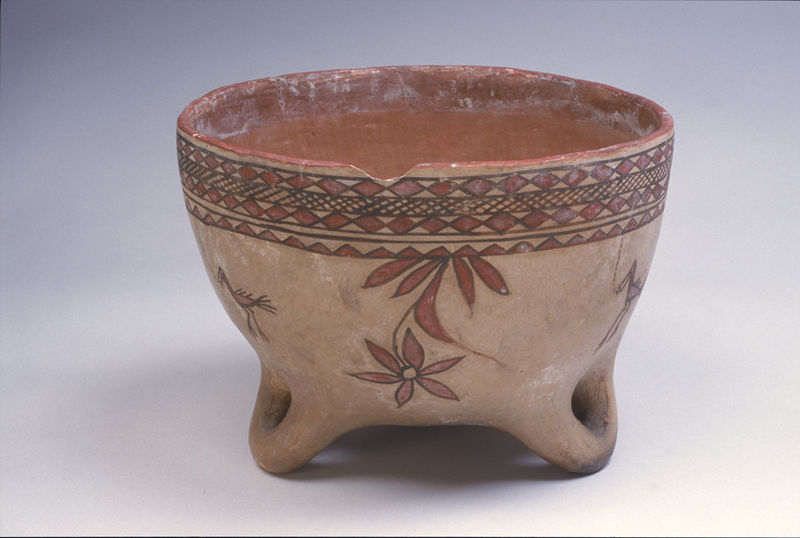
Titel: Bowl (Cuenco)
Standort: Amherst (Massachusetts, USA)
Institution: Mead Art Museum, Amherst College
Schlagwörter: feathers, red, white, black, painting, yellow, decorative, flowers, pattern, pink, brown, plant, pot, vase, flower, orange, feet, stand, ornament, color, animals, band, bird, line, photo, small, leaves, antique, design, geometric, animal, circle, lines, shapes, ceramic, floral, vessel, horse, leaf, chalk, colour, native, paint, primitive, rust, native american, dish, pottery, tan, hatching, round, indian, border, decorative arts, photograph, bowl, painted, stem, broken, earth, triangles, hatched, cream, chalice, egypt, natural, cross hatch, terracotta, ceramics, chip, worn, clay, diamond, object, stork, used, petals, diamonds, damaged, chipped, handle, earthenware, rim, designs, cracked, geometric design, clay pot, anlimals, footed, 오래된 그릇이 보인다, 꽃무늬가 그려져있다, 그릇이 꺠져있다